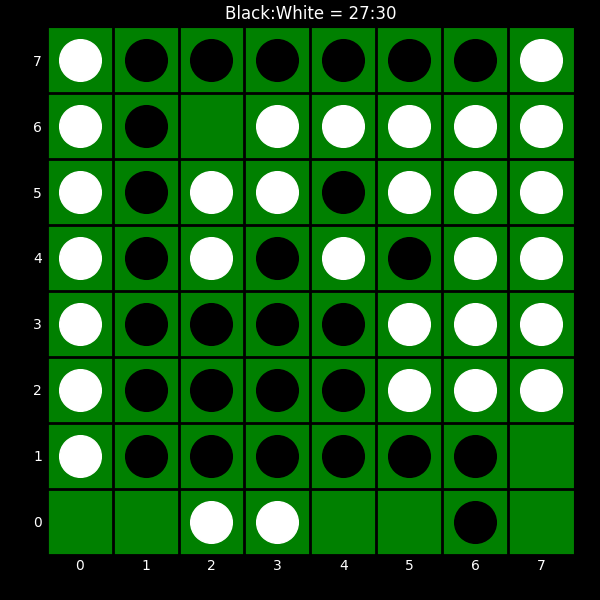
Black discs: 27
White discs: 30